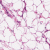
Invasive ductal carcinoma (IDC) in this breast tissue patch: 0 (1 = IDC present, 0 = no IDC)